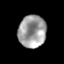
Tissue: prostate
Cell type: T cells
Senescence score: 0.3614
Nuclear area (px): 883
Mean DAPI intensity: 157.531